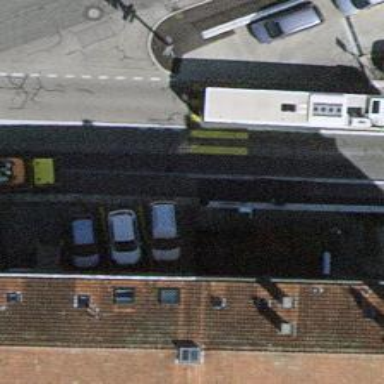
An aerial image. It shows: Uncontrolled crossing on the road.